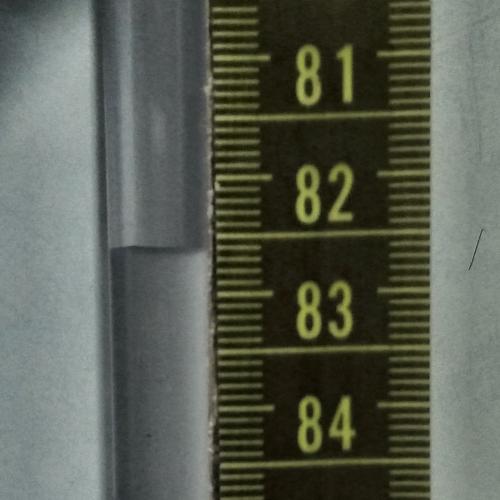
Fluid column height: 82.6 cm